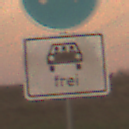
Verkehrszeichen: MehrfachbesetzePersonenkraftwagenFrei
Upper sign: Busssonderstreifen
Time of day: SunriseSunset
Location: Outdoor (Nature)
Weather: PartlyCloudy
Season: NotSpecified
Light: Natural